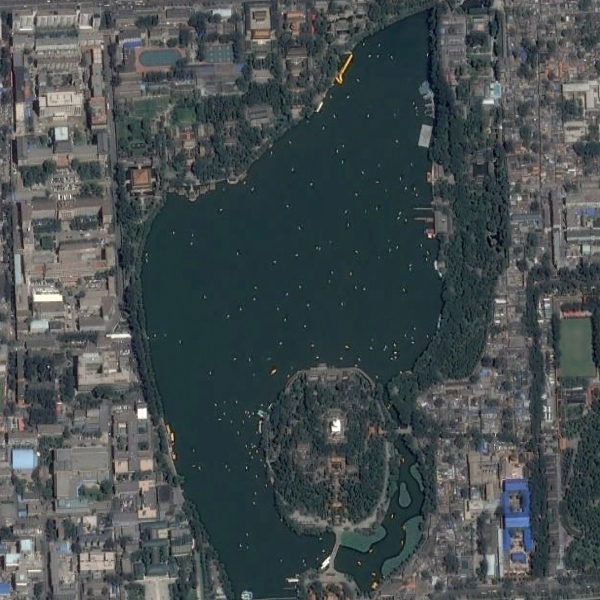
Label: Park